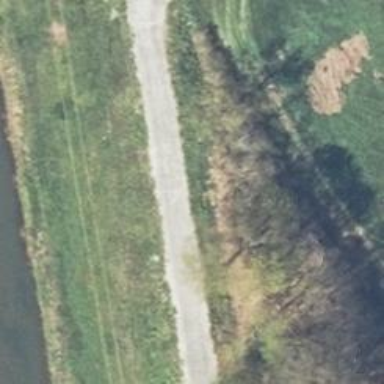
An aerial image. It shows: Service road with gravel surface and embankment.